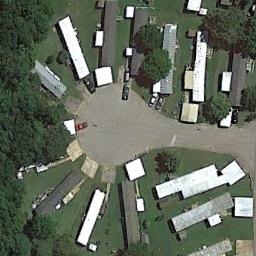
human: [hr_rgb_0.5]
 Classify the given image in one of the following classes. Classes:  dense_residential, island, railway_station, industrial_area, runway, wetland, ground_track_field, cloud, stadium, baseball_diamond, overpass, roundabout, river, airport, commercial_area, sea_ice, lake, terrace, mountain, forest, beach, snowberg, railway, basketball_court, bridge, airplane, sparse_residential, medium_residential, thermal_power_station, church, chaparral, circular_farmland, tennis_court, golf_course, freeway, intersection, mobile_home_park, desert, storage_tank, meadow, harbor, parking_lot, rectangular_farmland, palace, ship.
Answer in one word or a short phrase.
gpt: mobile_home_park